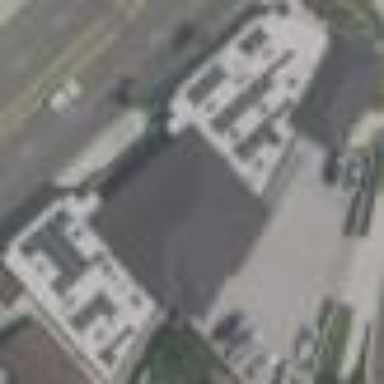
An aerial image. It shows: Commercial building housing car repair shop.